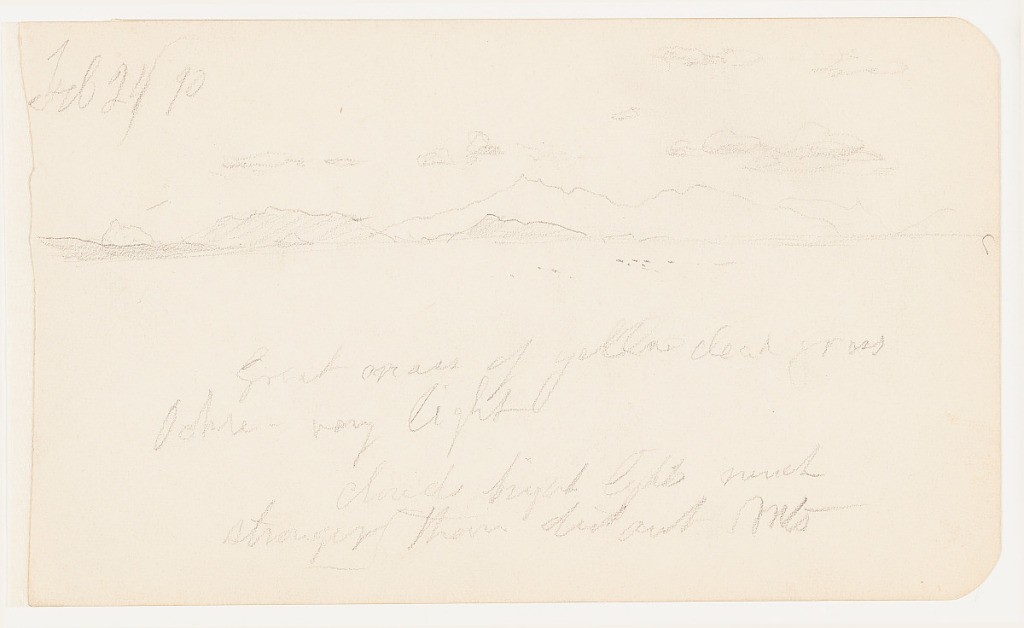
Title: Distant Mountains, Mexico
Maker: Frederic Edwin Church, American, 1826–1900
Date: February 24, 1890
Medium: Graphite on off-white wove paper
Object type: Drawing
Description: Landscape sketch showing a view of a distant mountain range in Mexico. The foreground and middle distance are comprised of a wide, flat, and largely unrendered plain covered in dead grass. In the background, a rugged, serrated mountain range extends across the horizon with a particularly sharp peak at center. Two shorter mountains before the peak are shaded.